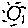
Label: sun